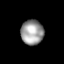
Tissue: prostate
Cell type: T cells
Senescence score: 0.3402
Nuclear area (px): 551
Mean DAPI intensity: 155.668